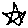
Label: star